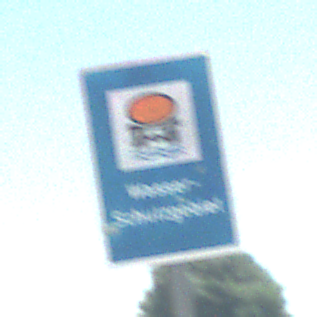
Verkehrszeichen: Wasserschutzgebiet
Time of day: Midday
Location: Outdoor (Nature)
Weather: Clear
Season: NotSpecified
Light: Natural